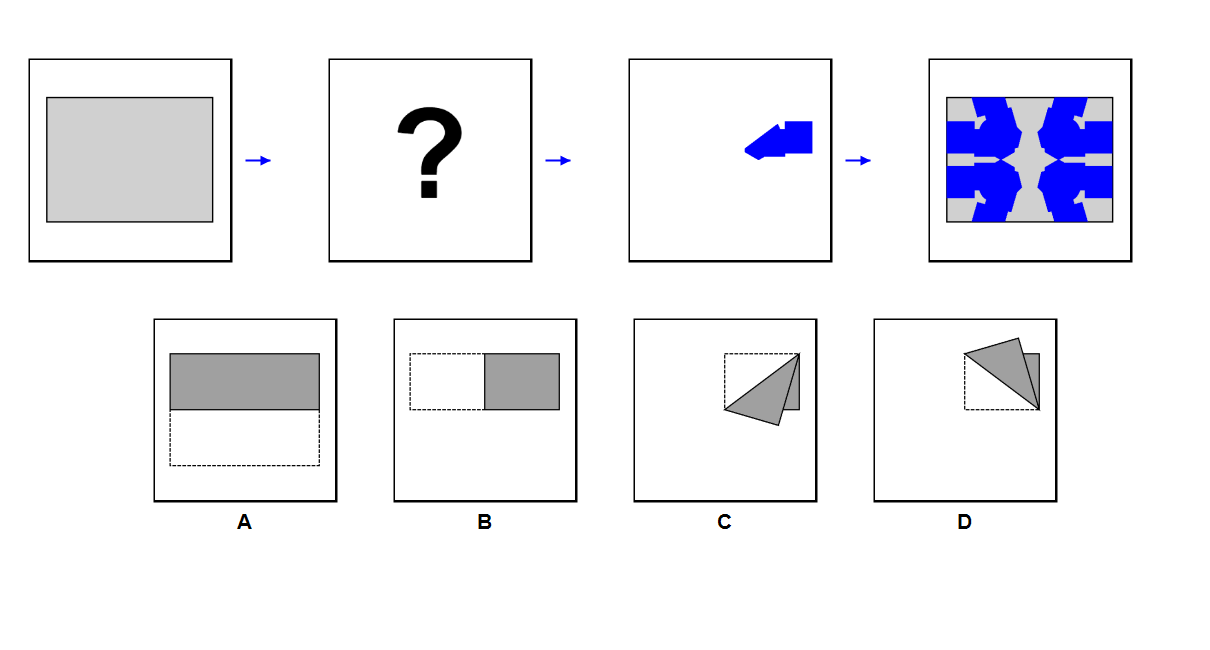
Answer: D